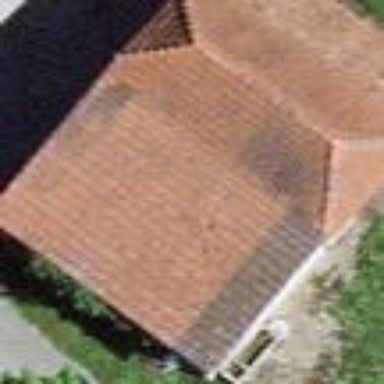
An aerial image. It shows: Rural barn.